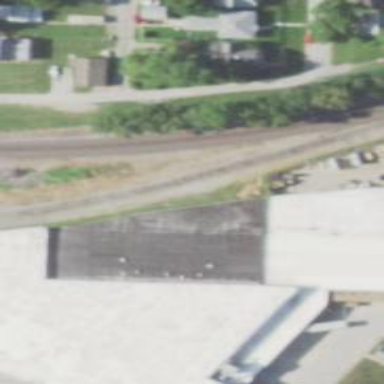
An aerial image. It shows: Railway siding for service.